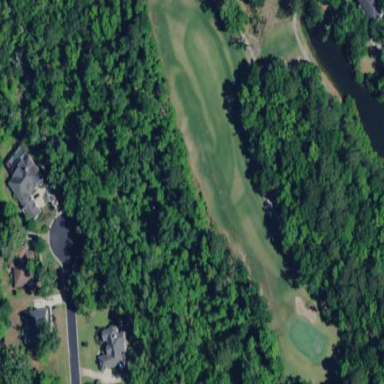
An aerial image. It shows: Golf fairway in the image.